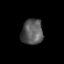
Tissue: prostate
Cell type: T cells
Senescence score: 0.2583
Nuclear area (px): 544
Mean DAPI intensity: 88.717